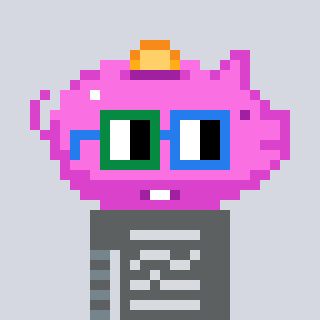
a pixel art character with square green and blue glasses, a piggybank-shaped head and a hotbrown-colored body on a cool background